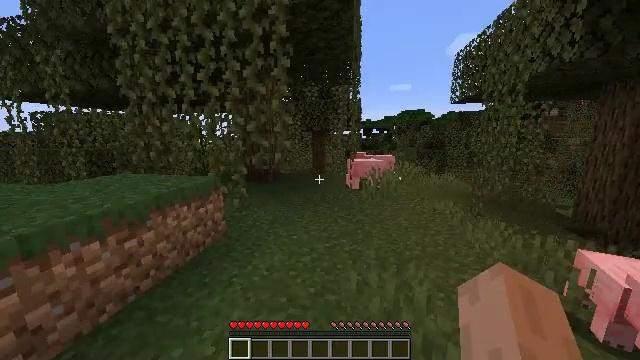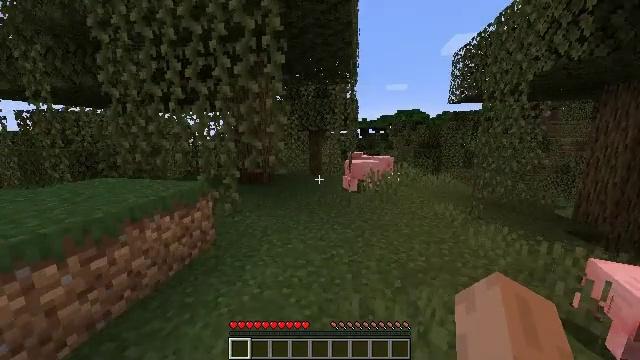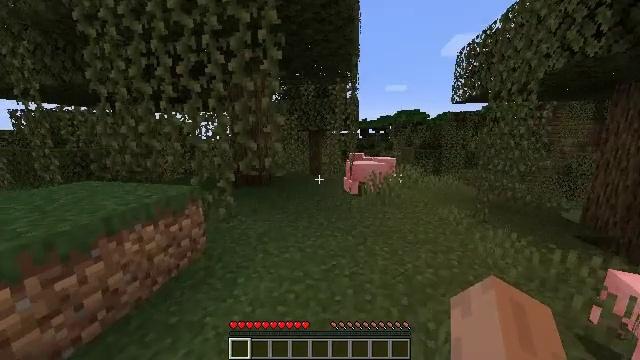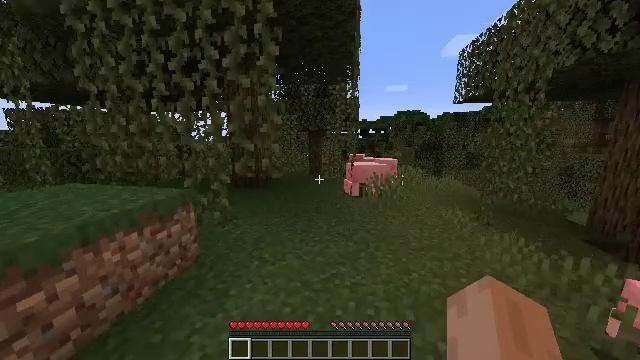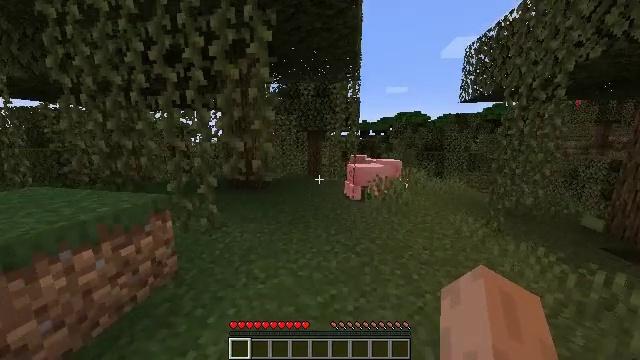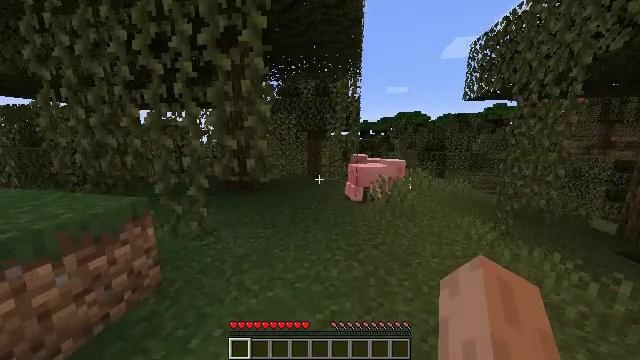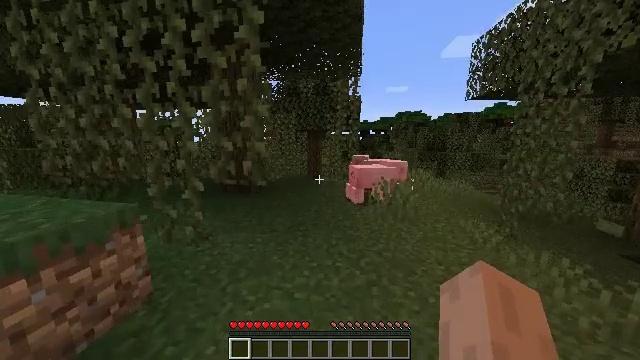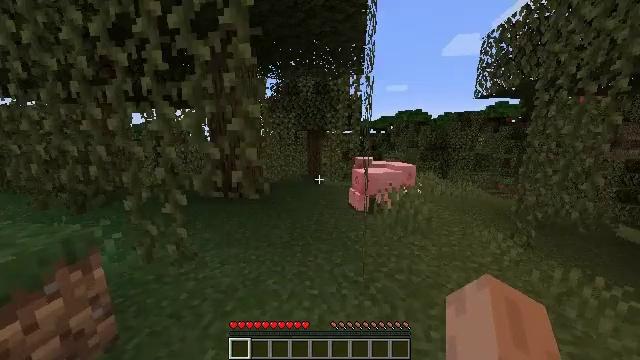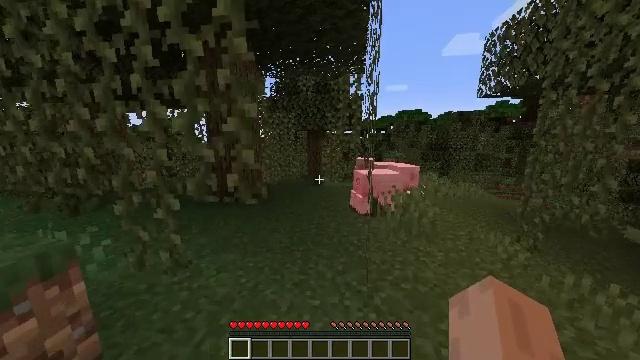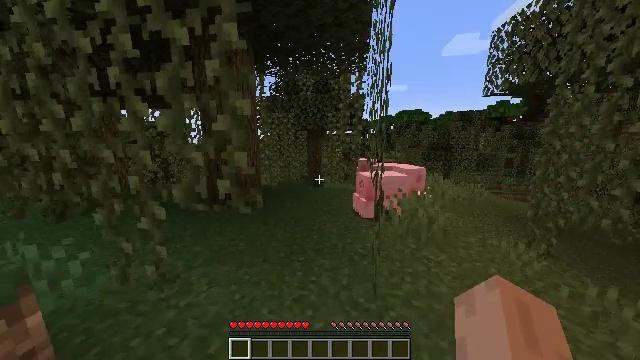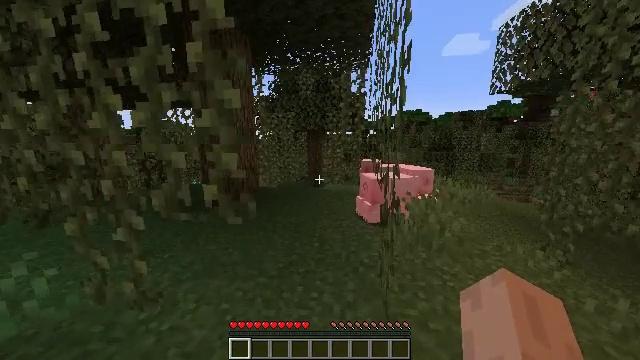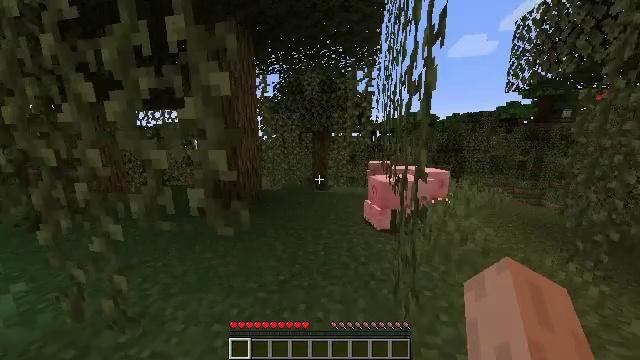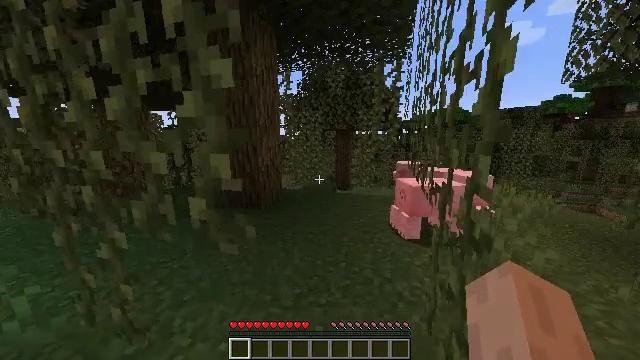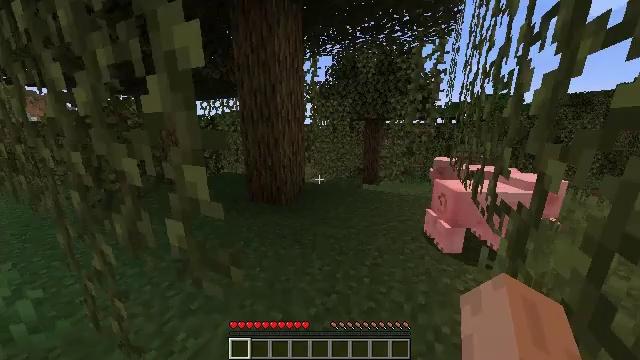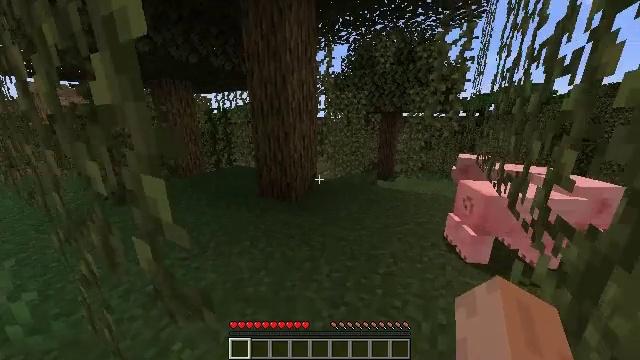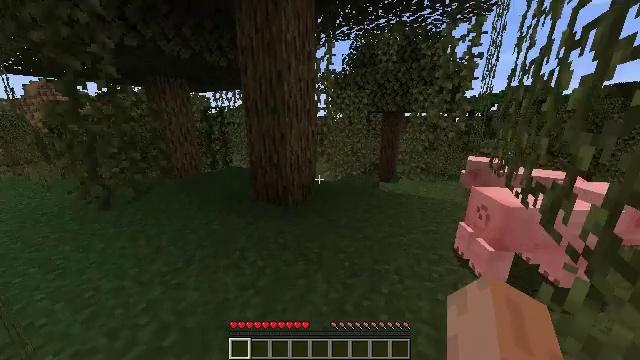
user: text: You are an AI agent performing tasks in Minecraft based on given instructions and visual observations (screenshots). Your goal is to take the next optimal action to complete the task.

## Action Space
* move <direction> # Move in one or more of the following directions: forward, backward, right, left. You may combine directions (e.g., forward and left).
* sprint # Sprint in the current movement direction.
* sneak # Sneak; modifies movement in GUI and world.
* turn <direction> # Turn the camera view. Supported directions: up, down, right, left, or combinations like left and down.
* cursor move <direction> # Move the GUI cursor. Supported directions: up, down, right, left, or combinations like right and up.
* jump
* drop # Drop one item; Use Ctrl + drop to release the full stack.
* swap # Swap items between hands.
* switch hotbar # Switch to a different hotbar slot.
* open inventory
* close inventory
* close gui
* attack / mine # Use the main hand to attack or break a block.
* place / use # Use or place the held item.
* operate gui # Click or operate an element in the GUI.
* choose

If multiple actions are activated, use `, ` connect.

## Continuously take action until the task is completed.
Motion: motion action
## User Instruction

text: Pick up a blue orchid.
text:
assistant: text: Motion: move forward, sprint
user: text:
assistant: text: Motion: move forward, sprint
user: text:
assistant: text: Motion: move forward, sprint
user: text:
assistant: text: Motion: move forward, sprint
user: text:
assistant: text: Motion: move forward, sprint
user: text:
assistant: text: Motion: move forward, sprint
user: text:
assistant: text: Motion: move forward, sprint
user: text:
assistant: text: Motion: move forward, sprint
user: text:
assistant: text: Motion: move forward, sprint
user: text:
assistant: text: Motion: move forward, sprint
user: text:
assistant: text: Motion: move forward, sprint, turn left
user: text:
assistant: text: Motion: move forward, sprint, turn left
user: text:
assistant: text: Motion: move forward, sprint, turn left and down
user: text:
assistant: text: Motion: move forward, sprint, turn left and down
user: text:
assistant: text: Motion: move forward, sprint
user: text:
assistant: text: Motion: move forward, sprint
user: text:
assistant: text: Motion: move forward, sprint
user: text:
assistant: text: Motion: move forward, sprint
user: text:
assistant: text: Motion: move forward, sprint
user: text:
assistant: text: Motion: move forward, sprint
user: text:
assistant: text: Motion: move forward, sprint
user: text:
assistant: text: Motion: move forward, sprint
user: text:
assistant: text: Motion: move forward, sprint
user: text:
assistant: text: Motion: move forward and move right, sprint
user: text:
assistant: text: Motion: move forward and move right, sprint, turn down
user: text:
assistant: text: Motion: move forward and move right, sprint, turn down
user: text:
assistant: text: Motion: move forward and move right, sprint, turn down
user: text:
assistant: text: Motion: move forward, sprint, turn down
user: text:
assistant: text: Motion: move forward, sprint, turn down
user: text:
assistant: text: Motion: move forward, sprint